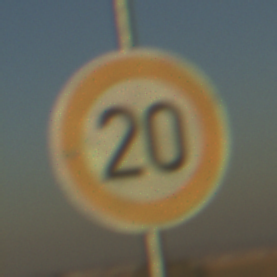
Verkehrszeichen: Geschwindigkeit20
Umgebung: Outdoor, Nature
Tageszeit: SunriseSunset
Wetter: Clear
Licht: Natural
Jahreszeit: NotSpecified
Kontrast: LowContrast